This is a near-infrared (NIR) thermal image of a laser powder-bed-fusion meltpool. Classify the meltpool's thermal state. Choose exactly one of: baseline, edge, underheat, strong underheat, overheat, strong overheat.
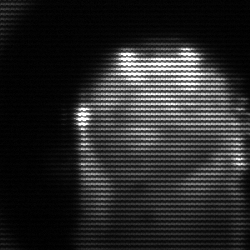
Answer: baseline